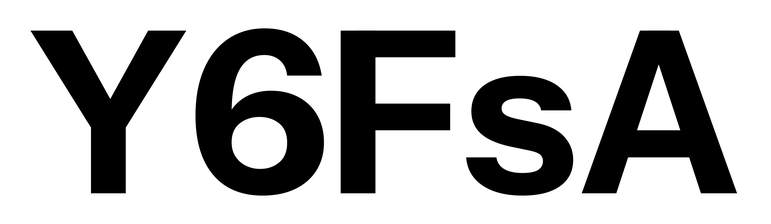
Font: InstrumentSans_Bold